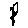
Label: flower